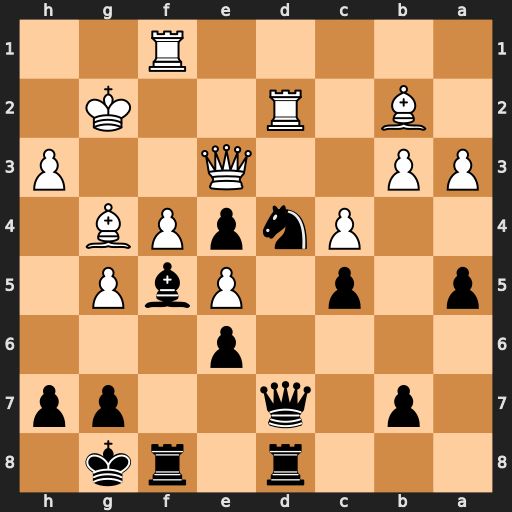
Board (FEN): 3r1rk1/1p1q2pp/4p3/p1p1PbP1/2PnpPB1/PP2Q2P/1B1R2K1/5R2
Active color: b
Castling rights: -
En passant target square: -
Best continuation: Bxg4 hxg4 Nf5 gxf5 Qxd2+